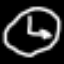
Label: clock